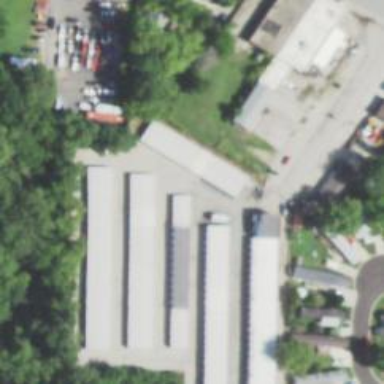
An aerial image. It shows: Storage rental shop.